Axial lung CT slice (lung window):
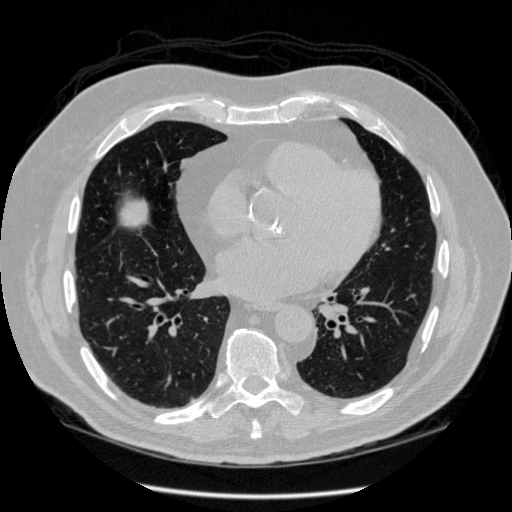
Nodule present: no